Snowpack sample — Snodgrass Mountain, Crested Butte, Colorado (2/4/25, 12:06 PM MST)
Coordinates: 38.923, -106.968
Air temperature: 35 °F
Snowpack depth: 80 cm
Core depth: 40 cm
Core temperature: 32 °F
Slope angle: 14°, slope face: 78°
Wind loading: low
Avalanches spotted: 0
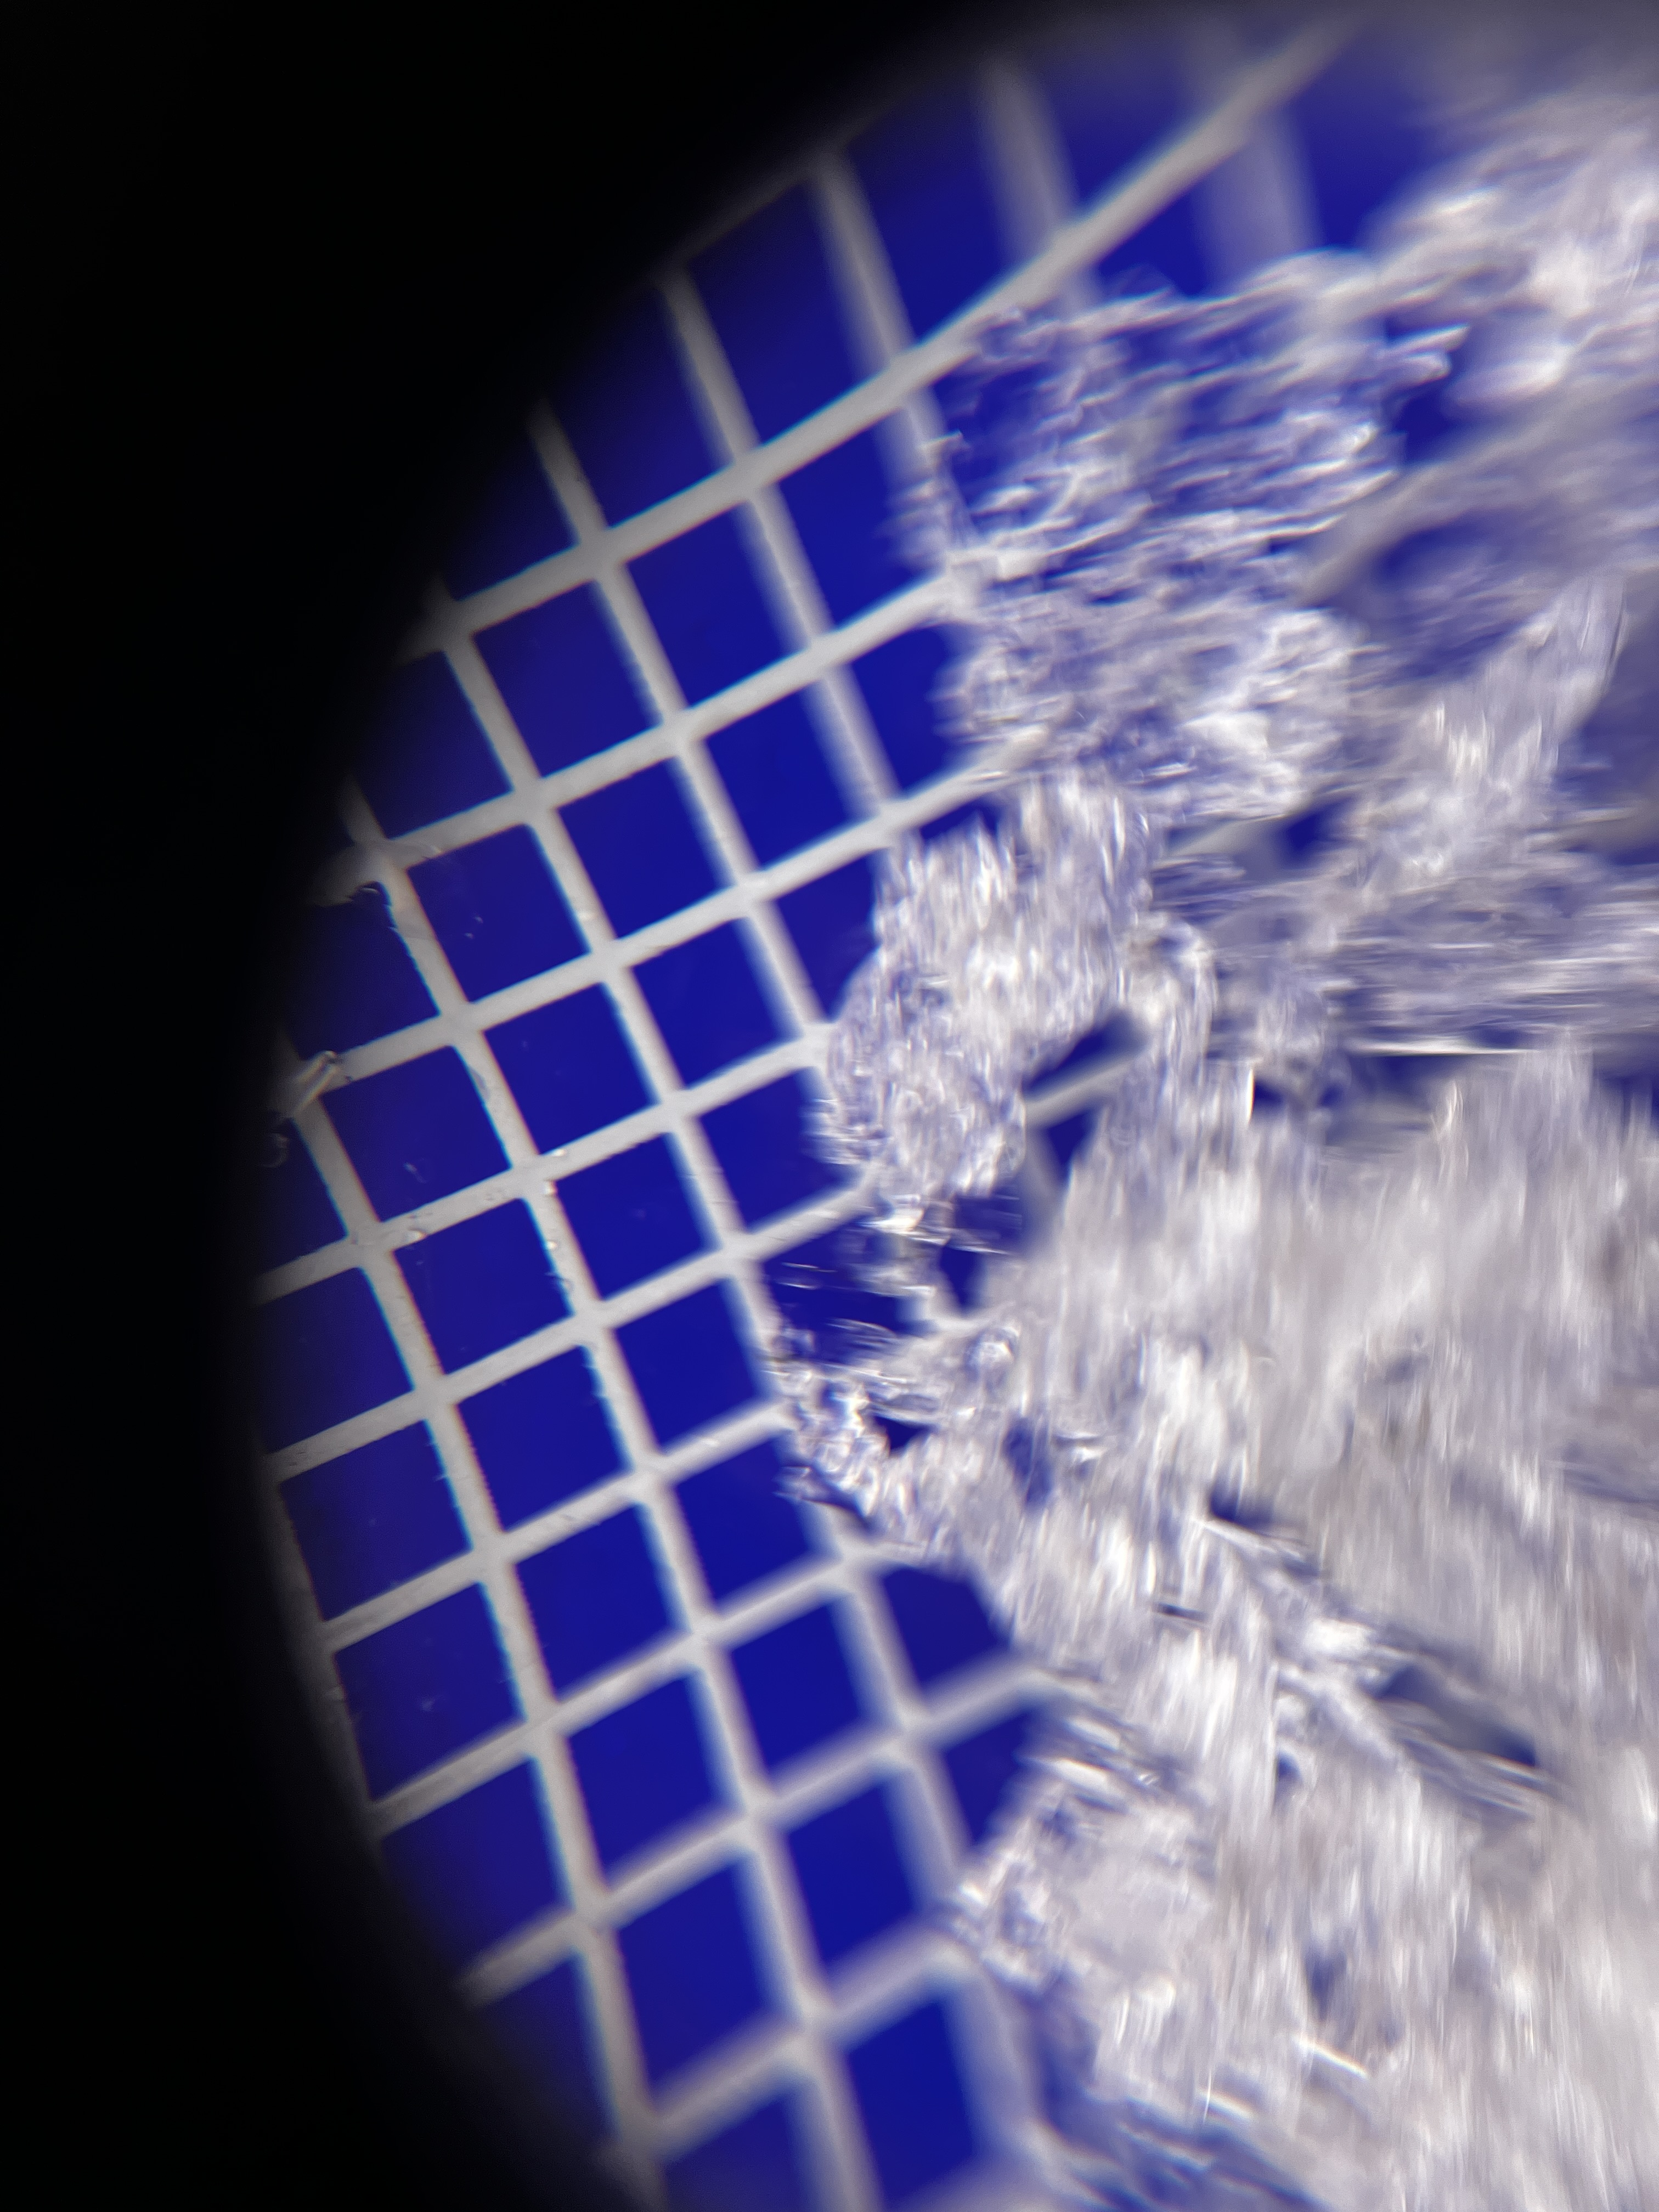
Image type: magnified_profile
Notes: No avalanches nearby, unusually warm weather for the last month reported by residents, Collected 25 yards from treeline